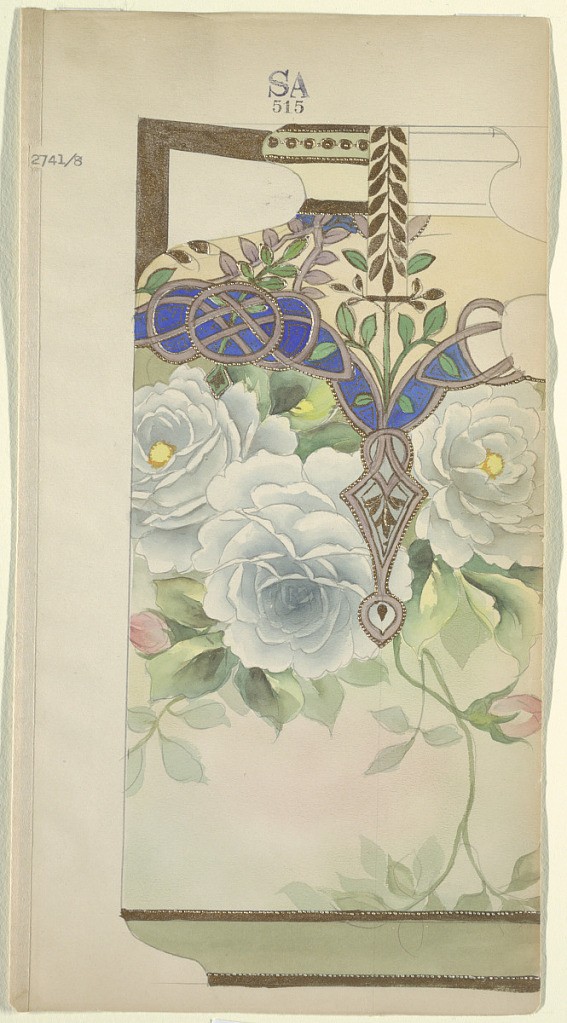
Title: Design for a Jug
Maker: Noritake, Japan and New York, New York, USA
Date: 1880–1910
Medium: Brush and watercolor, gold gouache, graphite on paper
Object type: Drawing
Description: Design for a jug or ewer with a squared handle. Decoration consists of large white blossoms on the body with green leaves and pink buds; pseudo-Celtic knotted design in gold and blue that come down to a finial or pendant in pink and gold into the body of the jug; laurel leaves in gold.